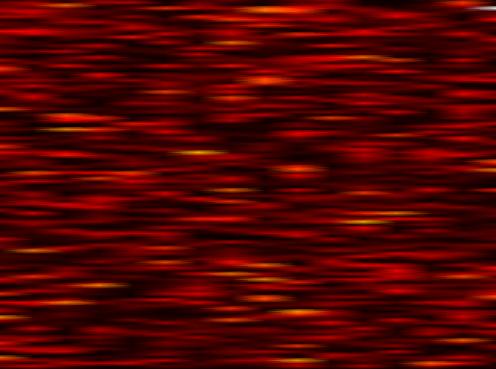
Label: FOFDM